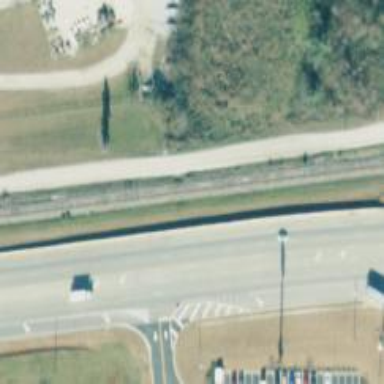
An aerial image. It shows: Trunk link highway.